Question: I am looking for a Perl 6 plugin for JetBrains editors like IntelliJ IDEA, PyCharm or PhpStorm.
Connected issue:
> <URL>
Can anyone can recommend something? Or should I try a different IDE?
Now syntax is wrongly highlighted because I use the plugin for <URL>

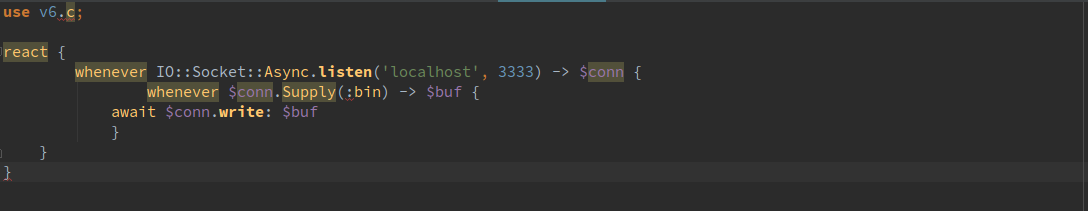
Answer: ## Vim works well
has built-in support for Perl 6. I used to hate vim, until I saw an experienced user demonstrate it. You can move, copy, paste, search and replace, and so forth without touching a mouse or having to scroll through a menu. I haven't turned back since. For me, it has really been worth the time and effort to learn.
But I must warn you that may not work well for you if you are not a touch typist. really stands out because it takes advantage of reflexes (i.e. "muscle memory"). You think about moving your cursor up and your fingers reflexively hit without thinking about it. You want to copy a line, so you hit without even thinking about it. It just takes some initial effort to start learning it and customizing it.
---
## examples
When code is very cleanly written, it tends to look nice:
<URL>
But, sometimes does have a problem parsing Perl 6 and coloring correctly, especially if there is a lot of syntax in the same line. These cases tend to be less human-friendly anyway. When I noticed the following inconsistent syntax coloring, I refactored the code to be the more human-friendly (and friendly) style seen above.
<URL>
Since only <URL>, I would expect that there to be sometimes that most editors would have difficulties with the syntax highlighting for Perl 6. Please comment or add other answers if you find editors that do better than in this regard.
And sometimes will temporarily color the syntax funny, but scrolling up and down will give it a chance to correct itself.
UPDATE: Now there is an IntelliJ plugin, see <URL>.